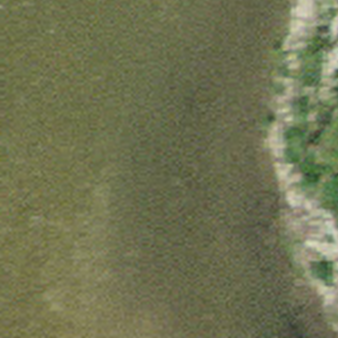
Label: other